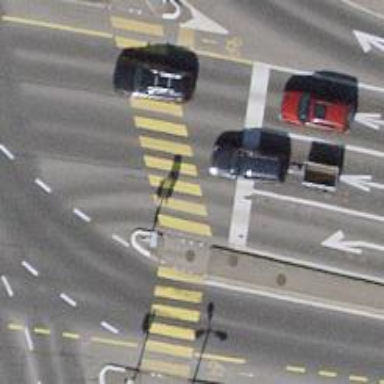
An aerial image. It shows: Crossing with zebra markings controlled by traffic signals.